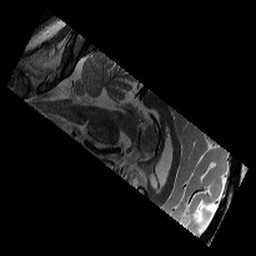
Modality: T2w
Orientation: sagittal
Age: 14
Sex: female
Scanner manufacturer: siemens
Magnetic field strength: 3 T
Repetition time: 9.23 s
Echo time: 0.067 s